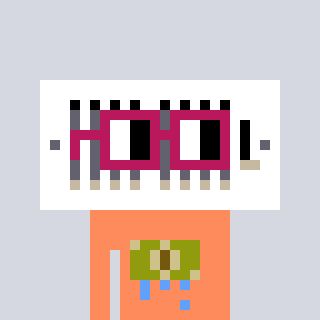
a pixel art character with square dark red glasses, a vent-shaped head and a peachy-colored body on a cool background